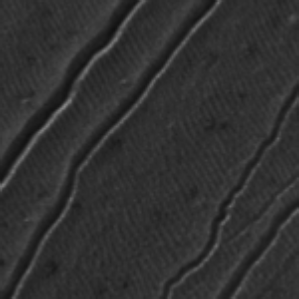
Label: frost